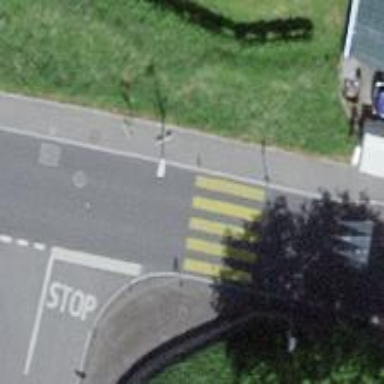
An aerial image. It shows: Marked crossing with zebra stripes on the road.